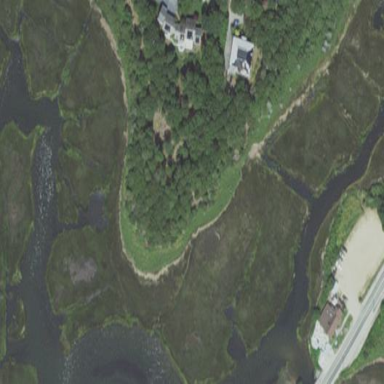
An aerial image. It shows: Saltmarsh wetland area.